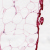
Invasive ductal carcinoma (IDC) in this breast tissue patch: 0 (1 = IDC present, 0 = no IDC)